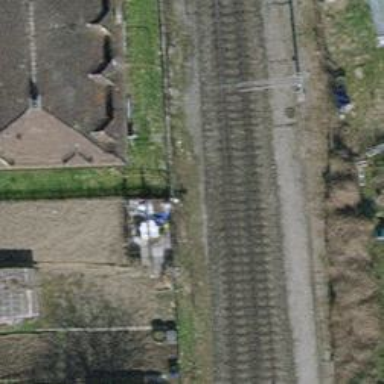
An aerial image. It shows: Single railway track with electrified contact line.